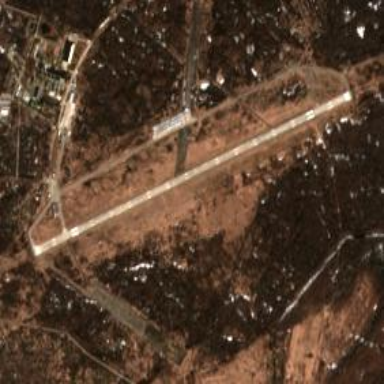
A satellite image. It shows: Military airfield located within larger aerodrome area.